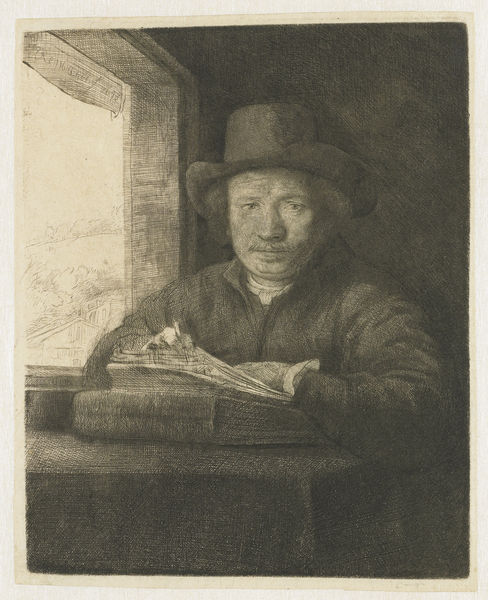
Titel: Zelfportret tekenend aan een venster
Künstler: Rembrandt Harmensz. van Rijn
Standort: Amsterdam
Institution: Rijksmuseum
Schlagwörter: blätter, mann, weiß, fenster, grau, hut, mund, nase, schwarz, stirn, blick, beige, zylinder, bart, hemd, jacke, schnurrbart, augen, kragen, ärmel, bildnis, porträt, lippen, zug, lesen, schnauzer, buch, kohle, druck, schwarzweiss, radierung, stich, stift, pult, sschwarz, seiten, schreiben, schreiber, rembrand, remnrandt